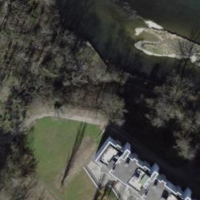
EUNIS habitat code: 41
Species observed at this site:
Equisetum hyemale